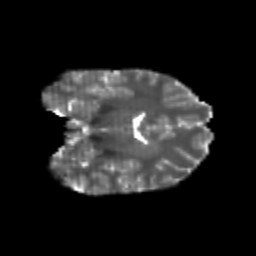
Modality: T2w
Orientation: coronal
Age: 25
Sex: female
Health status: healthy
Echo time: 0.074 s